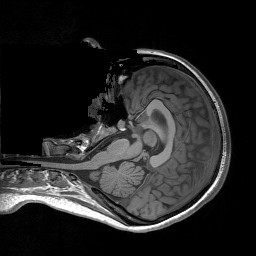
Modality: T1w
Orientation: axial